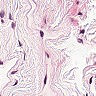
Metastatic tissue present: no